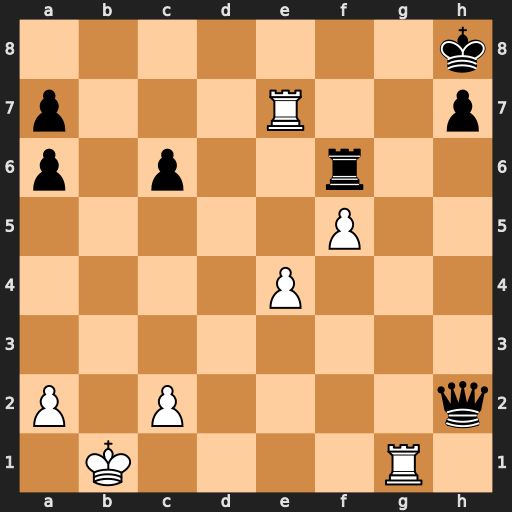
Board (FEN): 7k/p3R2p/p1p2r2/5P2/4P3/8/P1P4q/1K4R1
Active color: w
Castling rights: -
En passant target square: -
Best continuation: Re8+ Rf8 Rxf8#